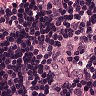
Metastatic tissue present: yes